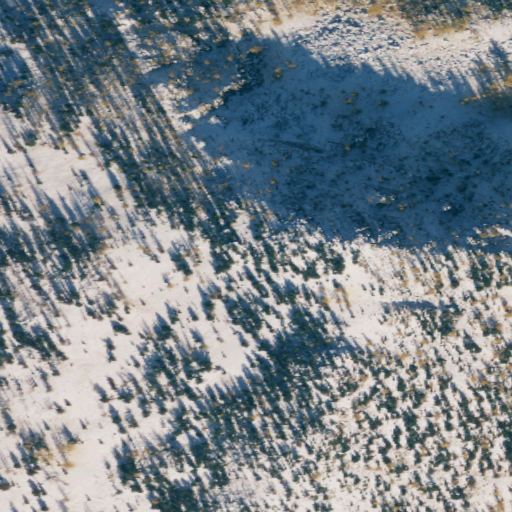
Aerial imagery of ridge(s) in Washington named Coleman Ridge containing shrub, evergreen forest, grassland, and barren land